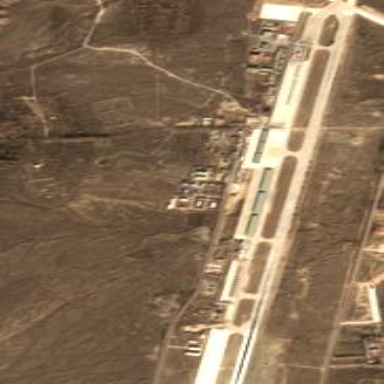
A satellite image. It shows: Military airfield located within aerodrome.